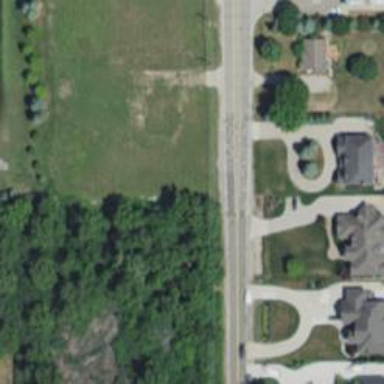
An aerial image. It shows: Driveway.